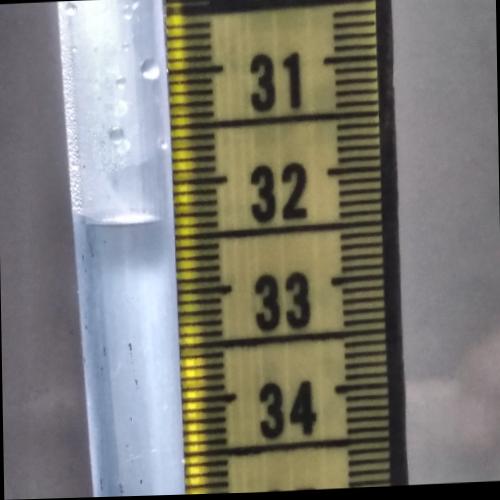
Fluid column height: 32.3 cm